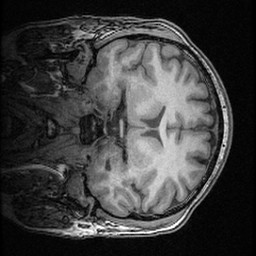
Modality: T1w
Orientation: coronal
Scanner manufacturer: ge
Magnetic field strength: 3 T
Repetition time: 0.008572 s
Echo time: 0.003384 s